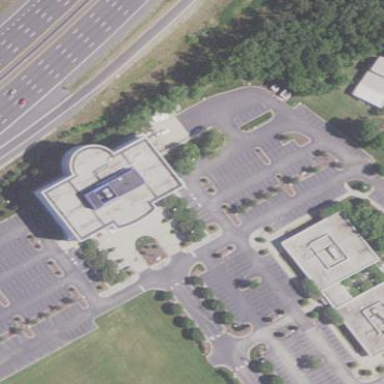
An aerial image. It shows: Office building.